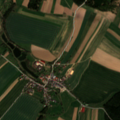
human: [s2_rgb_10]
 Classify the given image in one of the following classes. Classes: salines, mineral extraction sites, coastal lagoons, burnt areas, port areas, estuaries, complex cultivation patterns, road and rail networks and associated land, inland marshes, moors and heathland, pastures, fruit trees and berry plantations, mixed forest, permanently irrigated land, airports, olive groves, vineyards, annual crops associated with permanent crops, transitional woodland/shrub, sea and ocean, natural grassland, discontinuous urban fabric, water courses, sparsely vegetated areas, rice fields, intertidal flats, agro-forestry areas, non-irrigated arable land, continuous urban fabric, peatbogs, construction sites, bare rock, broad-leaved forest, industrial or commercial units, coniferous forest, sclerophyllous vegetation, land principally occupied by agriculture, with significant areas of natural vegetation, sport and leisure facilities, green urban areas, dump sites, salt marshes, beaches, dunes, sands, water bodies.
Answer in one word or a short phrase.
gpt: non-irrigated arable land, land principally occupied by agriculture, with significant areas of natural vegetation, coniferous forest